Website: crate-barrel
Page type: payment
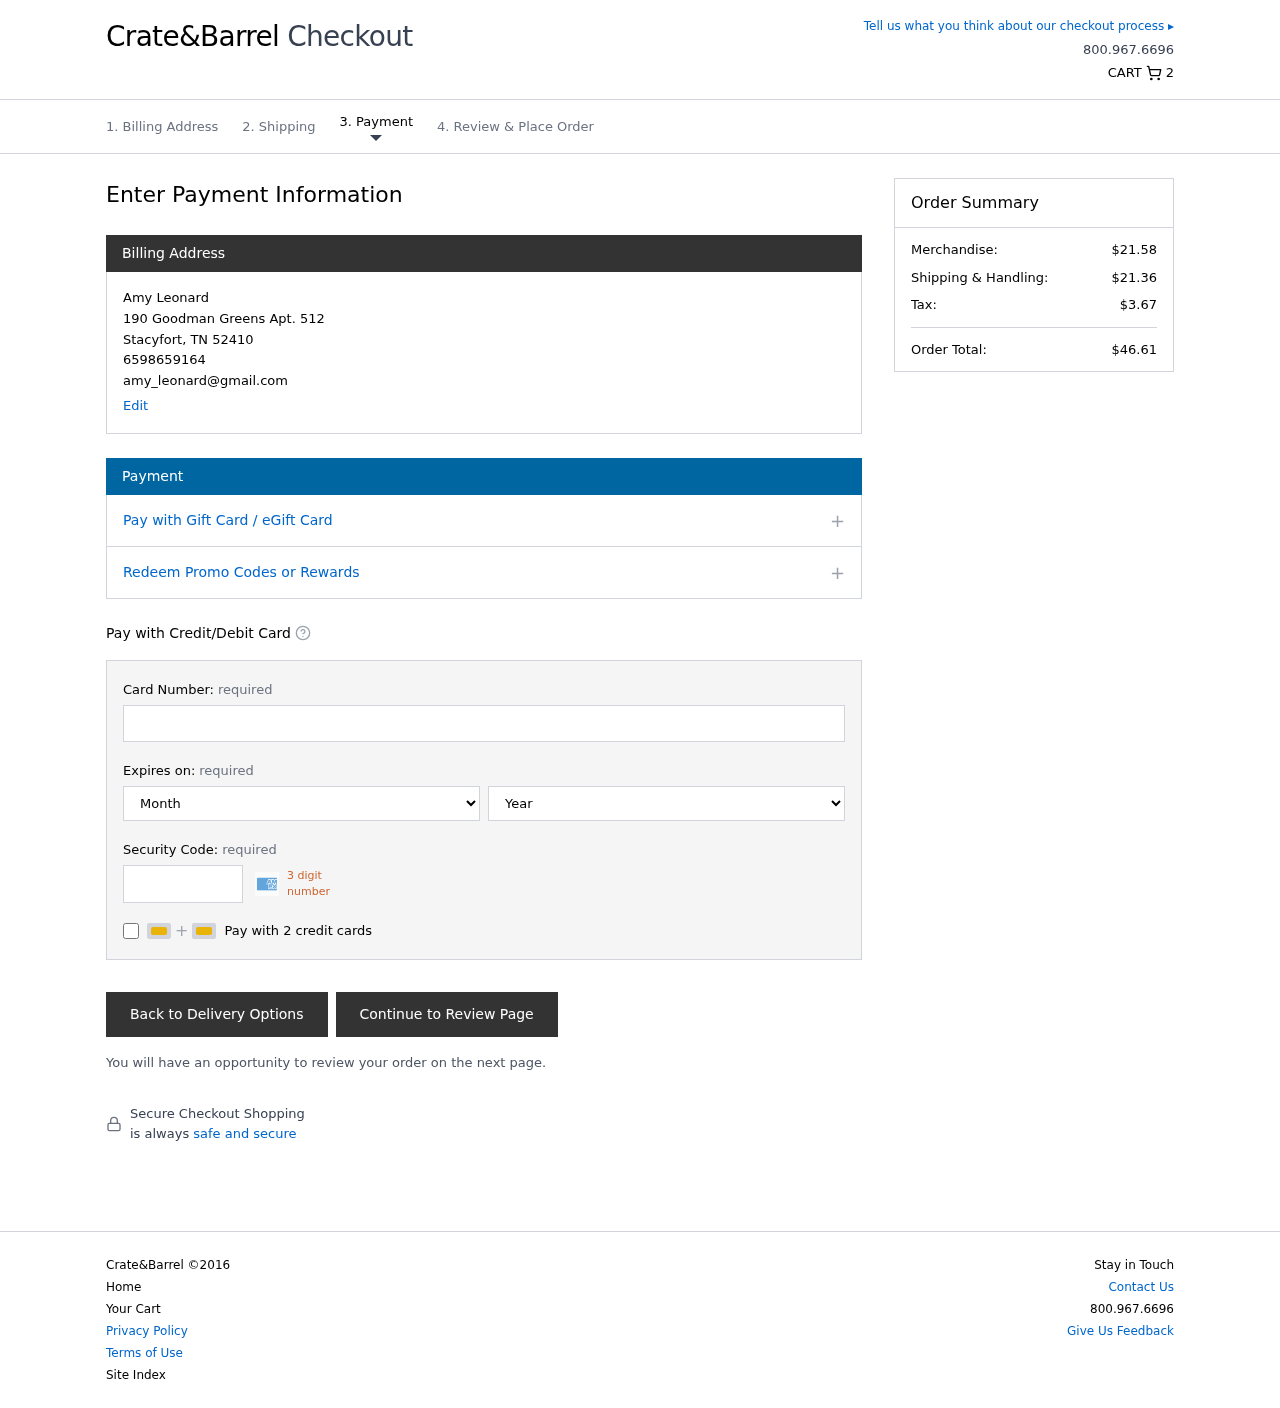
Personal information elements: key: PII_CARD_CVV
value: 8290
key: PII_CARD_EXPIRY_MONTH
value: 02
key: PII_CARD_EXPIRY_YEAR
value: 29
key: PII_CARD_NUMBER
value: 3798 0182 6476 818
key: PII_CITY
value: Stacyfort
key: PII_EMAIL
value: amy_leonard@gmail.com
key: PII_FULLNAME
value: Amy Leonard
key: PII_PHONE
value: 6598659164
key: PII_POSTCODE
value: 52410
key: PII_STATE_ABBR
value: TN
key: PII_STREET
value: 190 Goodman Greens Apt. 512
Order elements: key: ORDER_NUM_ITEMS
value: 2
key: ORDER_SUBTOTAL
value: $21.58
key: ORDER_SHIPPING_COST
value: $21.36
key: ORDER_TAX
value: $3.67
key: ORDER_TOTAL
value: $46.61